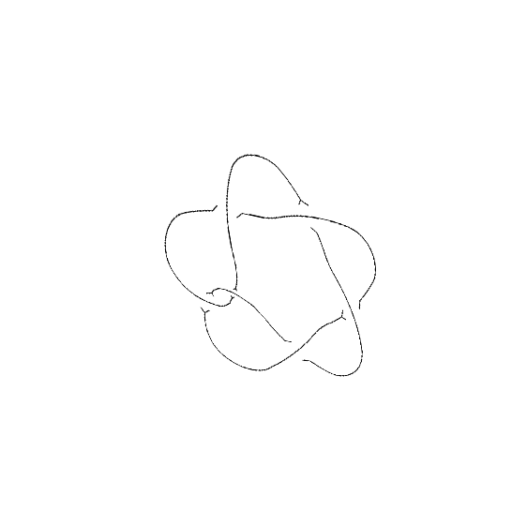
Crossing number: 6